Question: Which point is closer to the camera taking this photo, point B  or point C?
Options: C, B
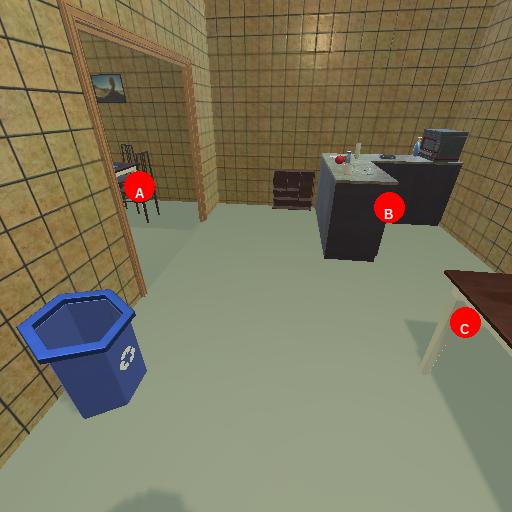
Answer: C